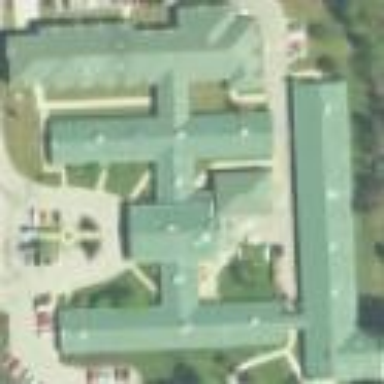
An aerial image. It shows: Nursing home.